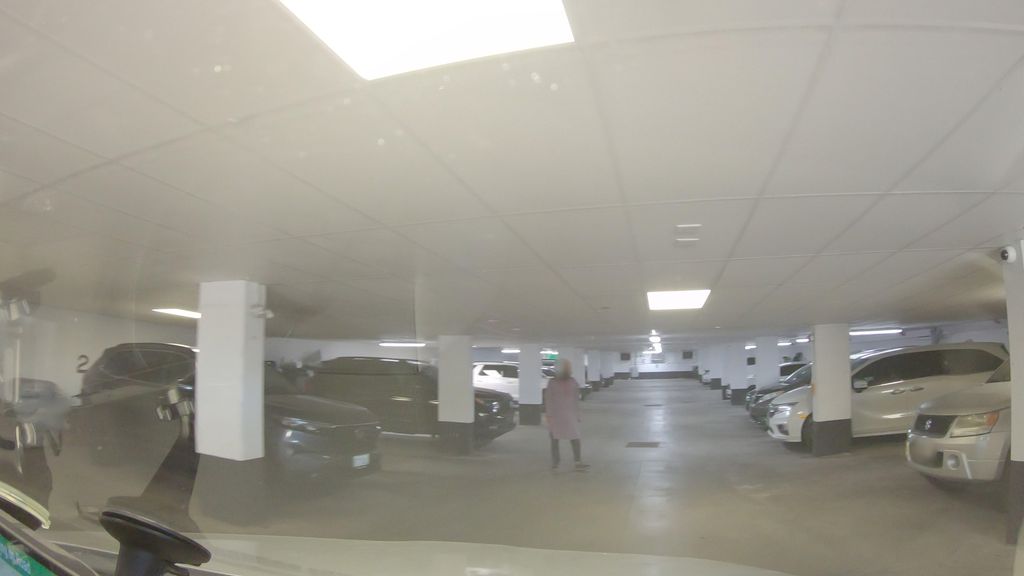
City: toronto